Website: crate-barrel
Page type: address-validator
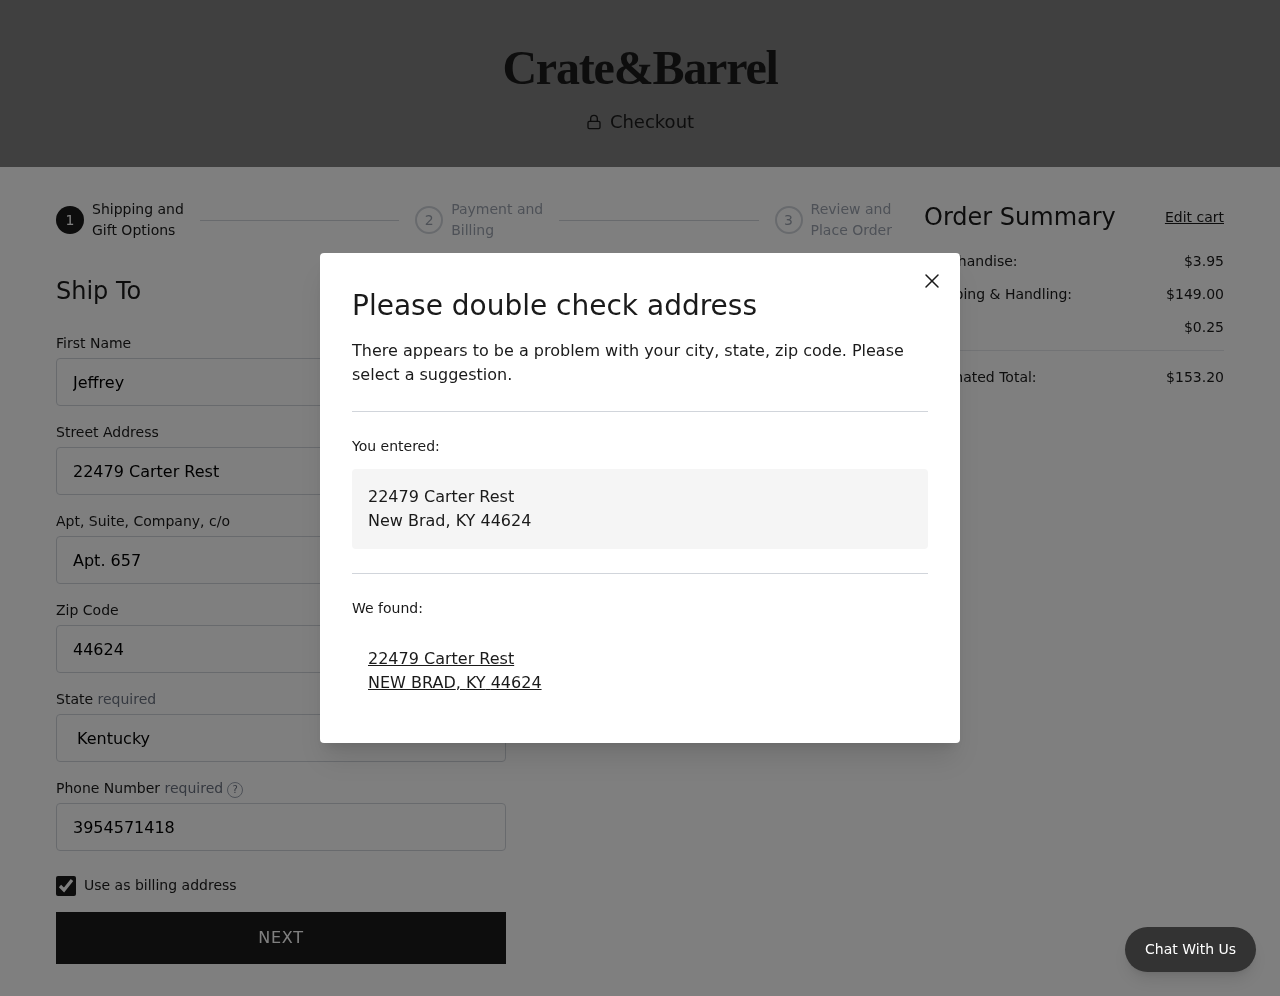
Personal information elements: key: PII_CITY
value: New Brad
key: PII_CITY
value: NEW BRAD
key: PII_FIRSTNAME
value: Jeffrey
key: PII_PHONE
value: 3954571418
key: PII_POSTCODE
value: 44624
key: PII_STATE
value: Kentucky
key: PII_STATE_ABBR
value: KY
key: PII_STREET
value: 22479 Carter Rest
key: PII_STREET2
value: Apt. 657
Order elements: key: ORDER_SUBTOTAL
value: $3.95
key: ORDER_SHIPPING_COST
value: $149.00
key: ORDER_TAX
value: $0.25
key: ORDER_TOTAL
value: $153.20